Interaction volume radius: 5 \u00c5
Interaction volume height: 25 \u00c5
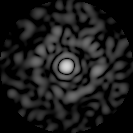
Disorder parameter: 0.8507